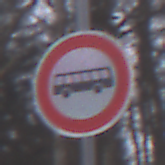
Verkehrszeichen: VerbotKraftomnibusse
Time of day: Midday
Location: Outdoor (Nature)
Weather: Overcast
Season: Autumn
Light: Natural